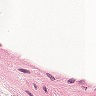
Metastatic tissue present: no